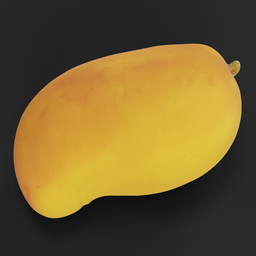
Label: nature